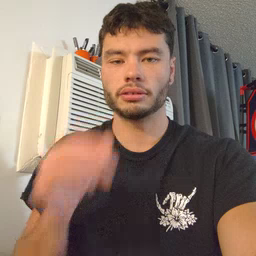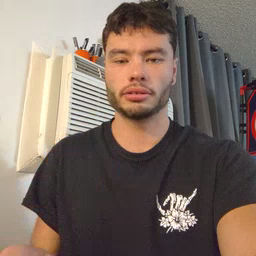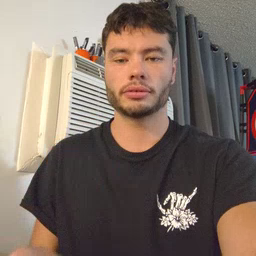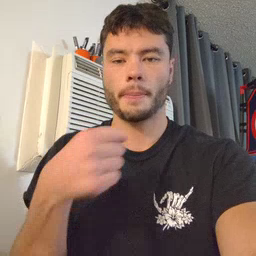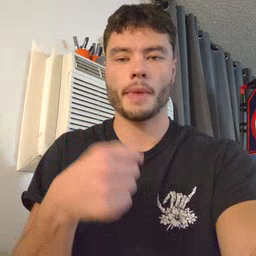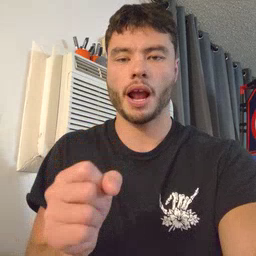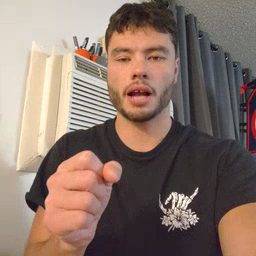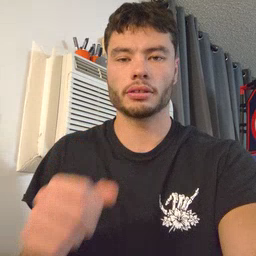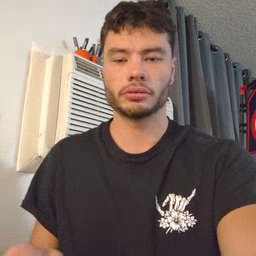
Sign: make